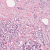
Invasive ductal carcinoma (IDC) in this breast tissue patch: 1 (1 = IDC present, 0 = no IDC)